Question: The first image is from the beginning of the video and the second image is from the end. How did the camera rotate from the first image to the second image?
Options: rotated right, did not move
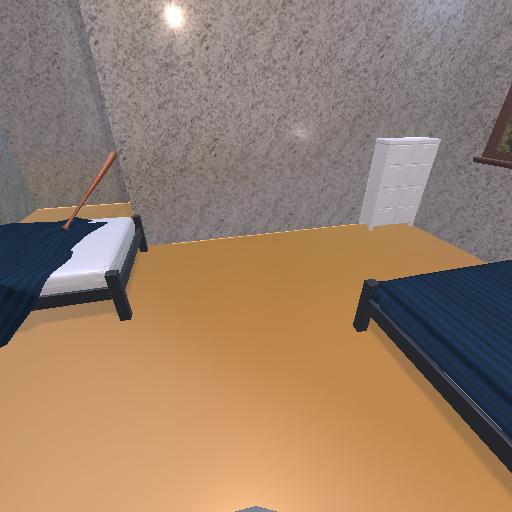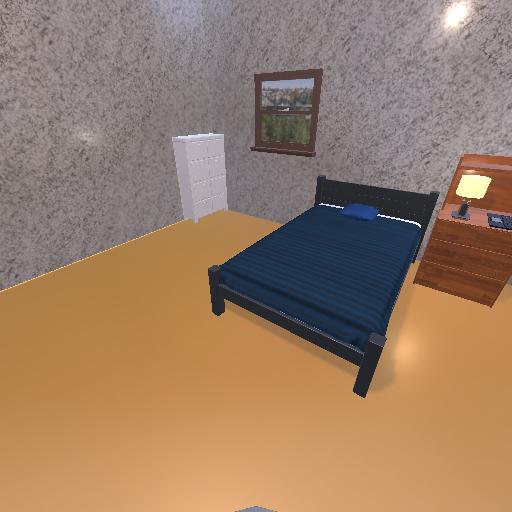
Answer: rotated right